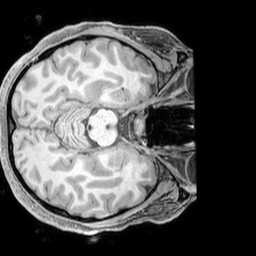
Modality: T1w
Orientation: axial
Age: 22
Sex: female
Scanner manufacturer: siemens
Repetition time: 2.3 s
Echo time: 0.00226 s